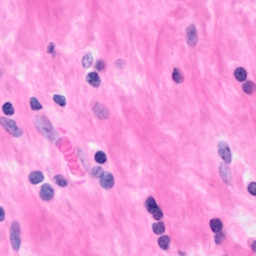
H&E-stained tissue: Breast